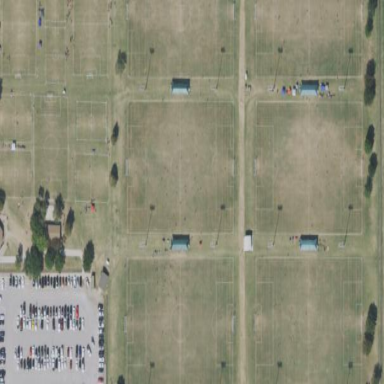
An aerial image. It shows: Soccer pitch for outdoor sports and leisure activities.